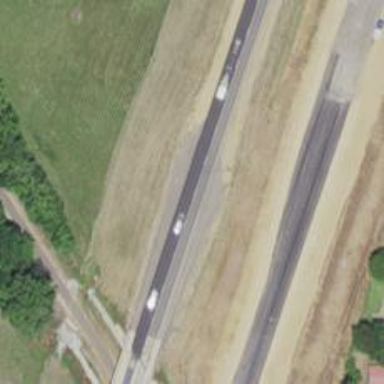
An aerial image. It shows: Primary highway with asphalt surface that includes dual carriageway.